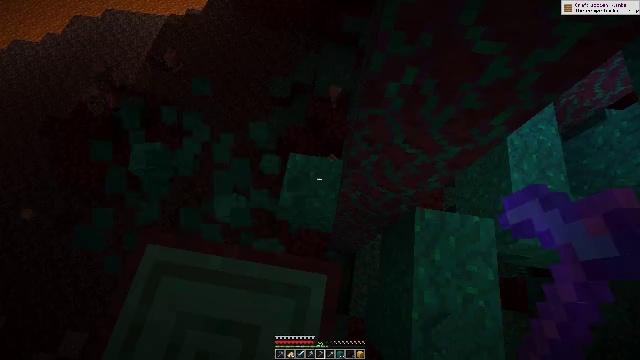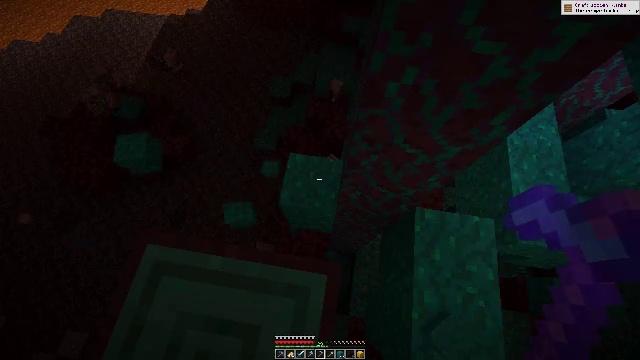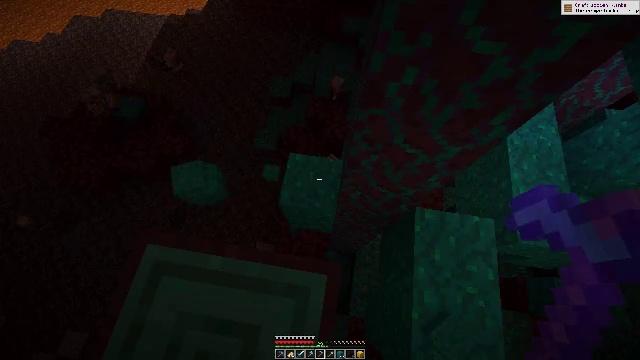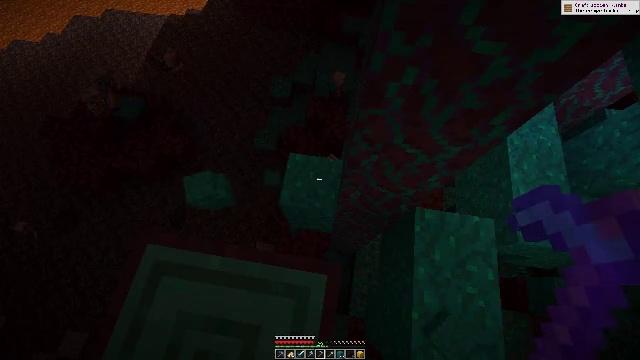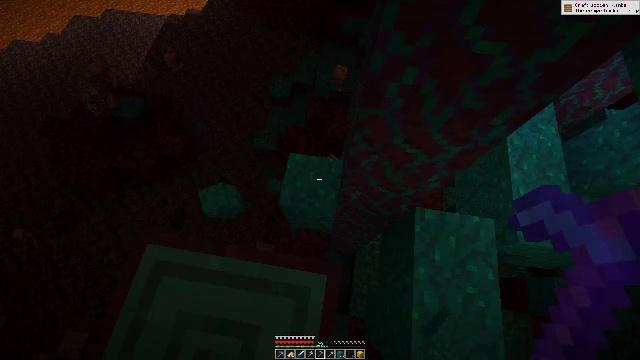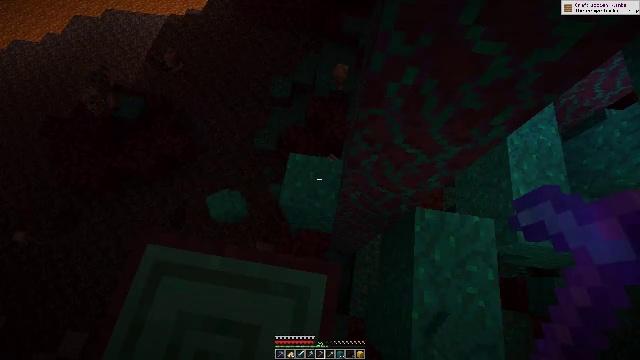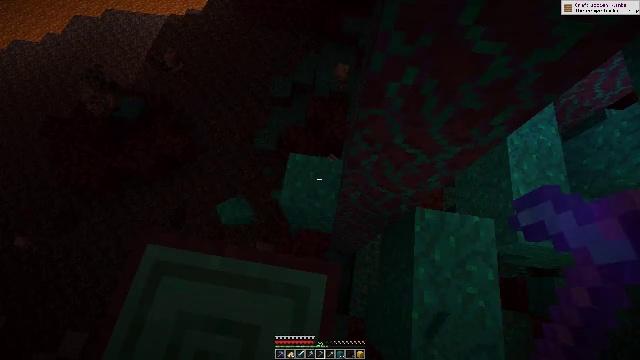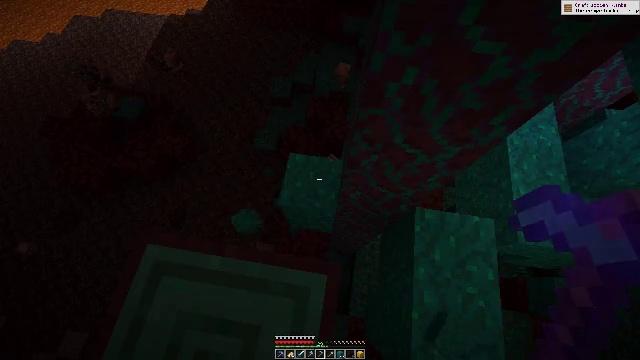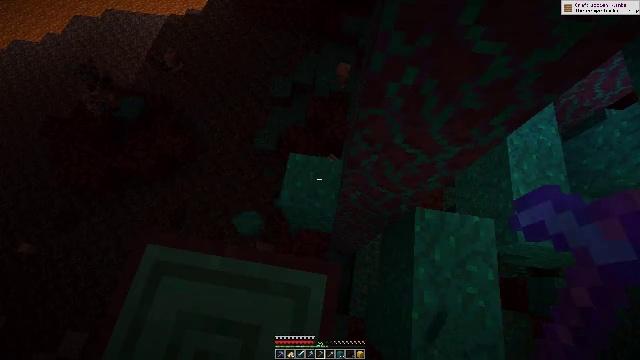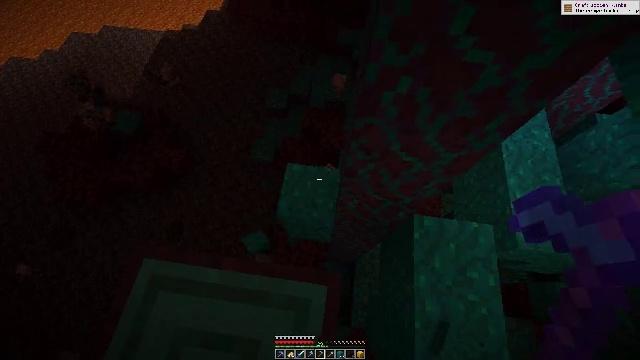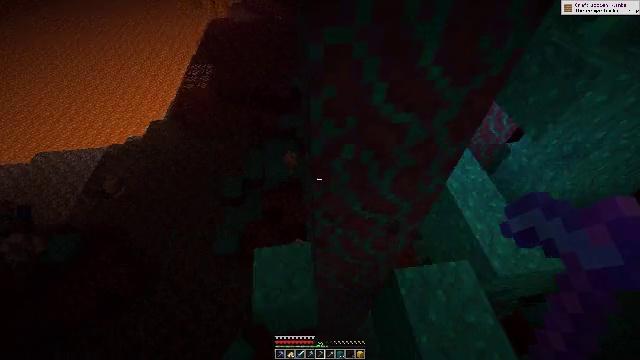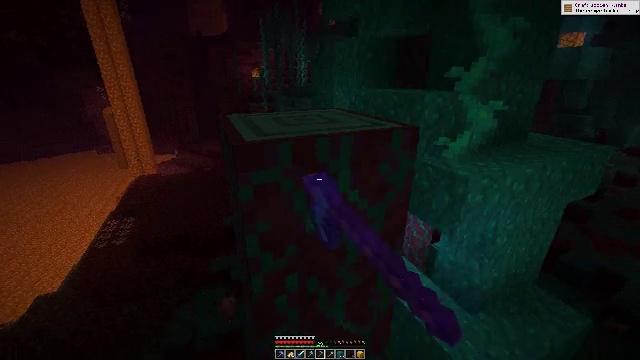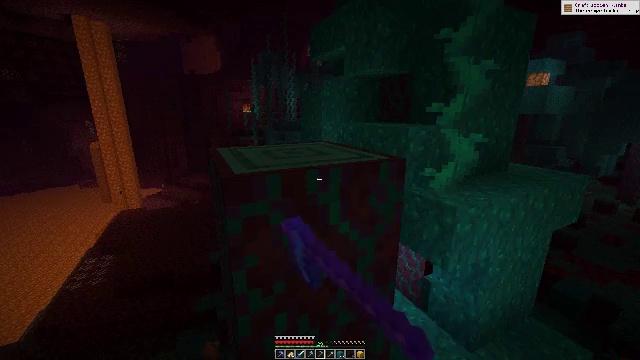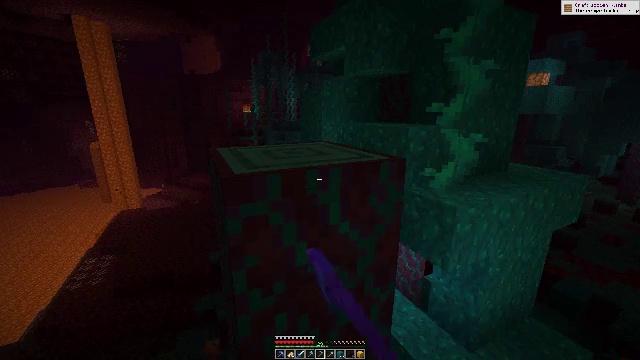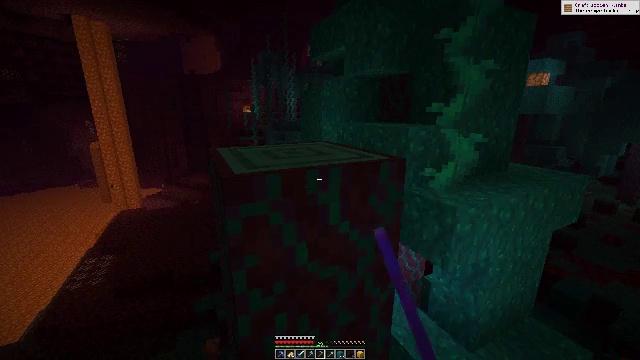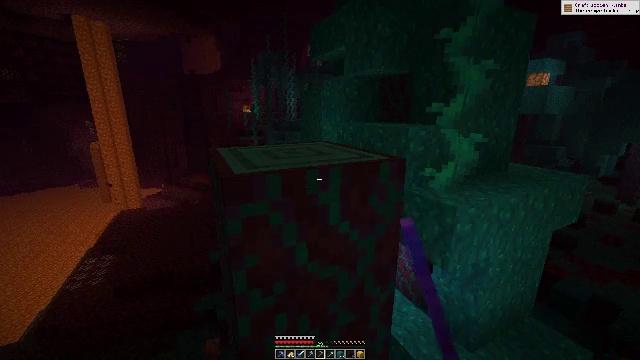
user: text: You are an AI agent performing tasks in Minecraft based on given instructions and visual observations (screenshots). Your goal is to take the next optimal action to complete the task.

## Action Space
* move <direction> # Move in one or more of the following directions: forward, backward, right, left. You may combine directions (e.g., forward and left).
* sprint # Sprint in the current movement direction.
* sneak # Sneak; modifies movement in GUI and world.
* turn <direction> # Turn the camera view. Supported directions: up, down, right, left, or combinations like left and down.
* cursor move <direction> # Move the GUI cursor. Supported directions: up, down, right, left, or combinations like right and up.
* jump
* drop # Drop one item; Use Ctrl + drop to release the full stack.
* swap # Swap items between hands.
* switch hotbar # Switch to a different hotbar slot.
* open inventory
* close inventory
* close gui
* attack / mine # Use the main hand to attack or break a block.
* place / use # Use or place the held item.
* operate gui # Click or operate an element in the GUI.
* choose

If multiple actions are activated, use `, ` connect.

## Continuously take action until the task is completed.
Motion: motion action
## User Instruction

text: Mine the warped stem in the Nether.
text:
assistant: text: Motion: sneak, attack / mine
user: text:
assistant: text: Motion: sneak, attack / mine
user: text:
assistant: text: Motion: sneak, attack / mine
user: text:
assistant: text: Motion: sneak, attack / mine
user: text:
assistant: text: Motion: sneak, attack / mine
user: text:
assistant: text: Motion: sneak, attack / mine
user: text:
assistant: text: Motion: sneak, attack / mine
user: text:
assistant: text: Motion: sneak, attack / mine
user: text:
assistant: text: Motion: sneak, turn right and up, attack / mine
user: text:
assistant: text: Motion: sneak, turn right and up, attack / mine
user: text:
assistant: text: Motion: sneak, turn right and up
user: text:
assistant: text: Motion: sneak, turn right and up
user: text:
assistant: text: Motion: sneak
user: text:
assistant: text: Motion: sneak
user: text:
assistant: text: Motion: sneak
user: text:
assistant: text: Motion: sneak
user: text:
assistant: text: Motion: sneak
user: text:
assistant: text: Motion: sneak
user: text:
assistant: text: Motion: sneak
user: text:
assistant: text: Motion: sneak
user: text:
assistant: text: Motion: sneak, switch to hotbar 2
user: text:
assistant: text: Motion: sneak, switch to hotbar 2
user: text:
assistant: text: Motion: sneak, switch to hotbar 2
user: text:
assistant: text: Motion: sneak, switch to hotbar 2
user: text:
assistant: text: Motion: sneak
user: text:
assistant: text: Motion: sneak
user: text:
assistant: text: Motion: sneak
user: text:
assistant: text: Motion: sneak
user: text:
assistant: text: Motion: sneak
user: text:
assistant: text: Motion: sneak, switch to hotbar 3